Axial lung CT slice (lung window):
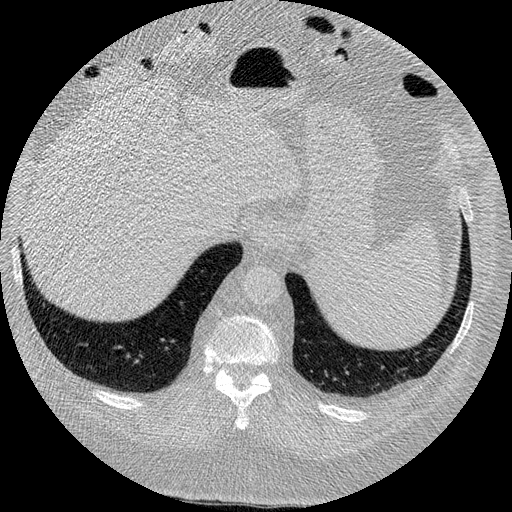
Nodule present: no